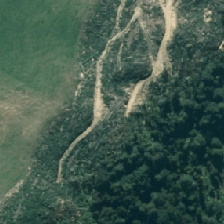
Land cover: high_producing_grassland